Aerial crown-view tile of a tropical tree (Barro Colorado Island, Panama), acquired 20250616:
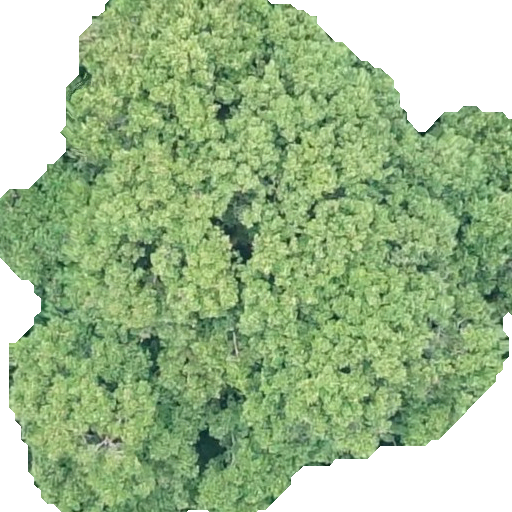
Species: Prioria copaifera
GBIF accepted scientific name: Prioria copaifera
Crown area: 324.604 m²